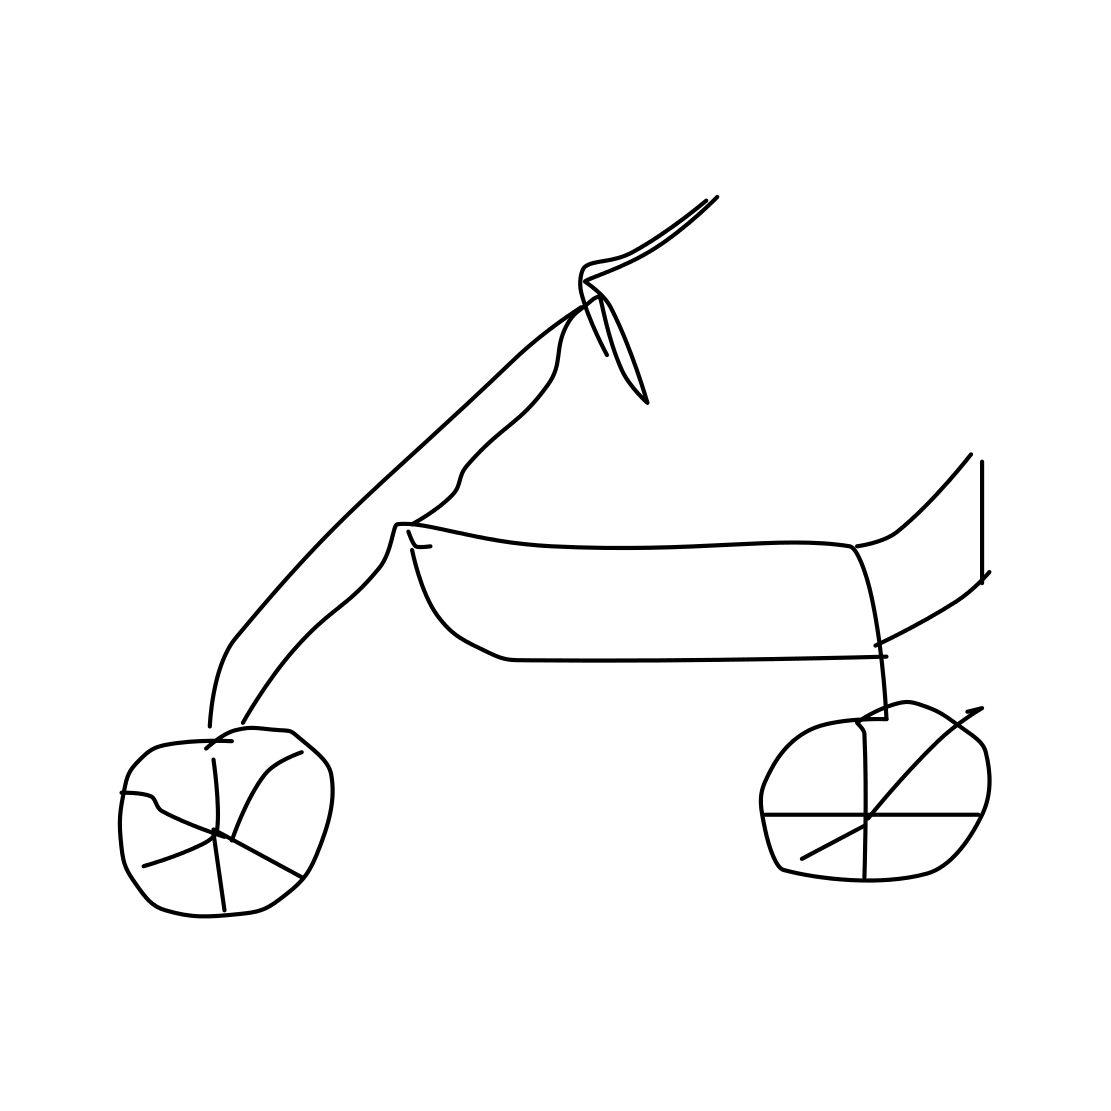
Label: motorbike